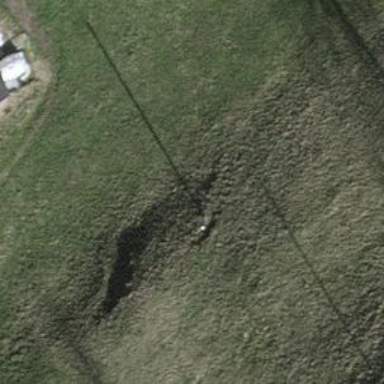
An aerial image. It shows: Minor power line.